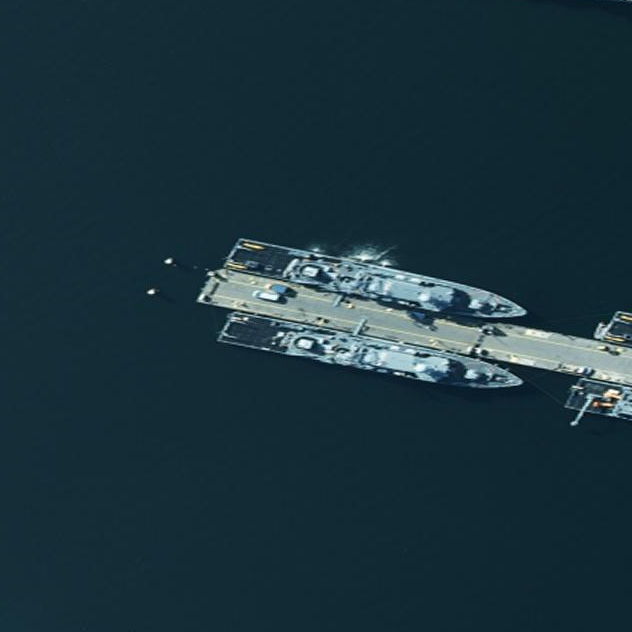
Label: combat